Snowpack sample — Snodgrass Mountain, Crested Butte, Colorado (2/4/25, 12:06 PM MST)
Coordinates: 38.923, -106.968
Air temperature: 35 °F
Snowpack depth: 80 cm
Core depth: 50 cm
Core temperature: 30.2 °F
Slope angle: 14°, slope face: 78°
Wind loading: low
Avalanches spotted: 0
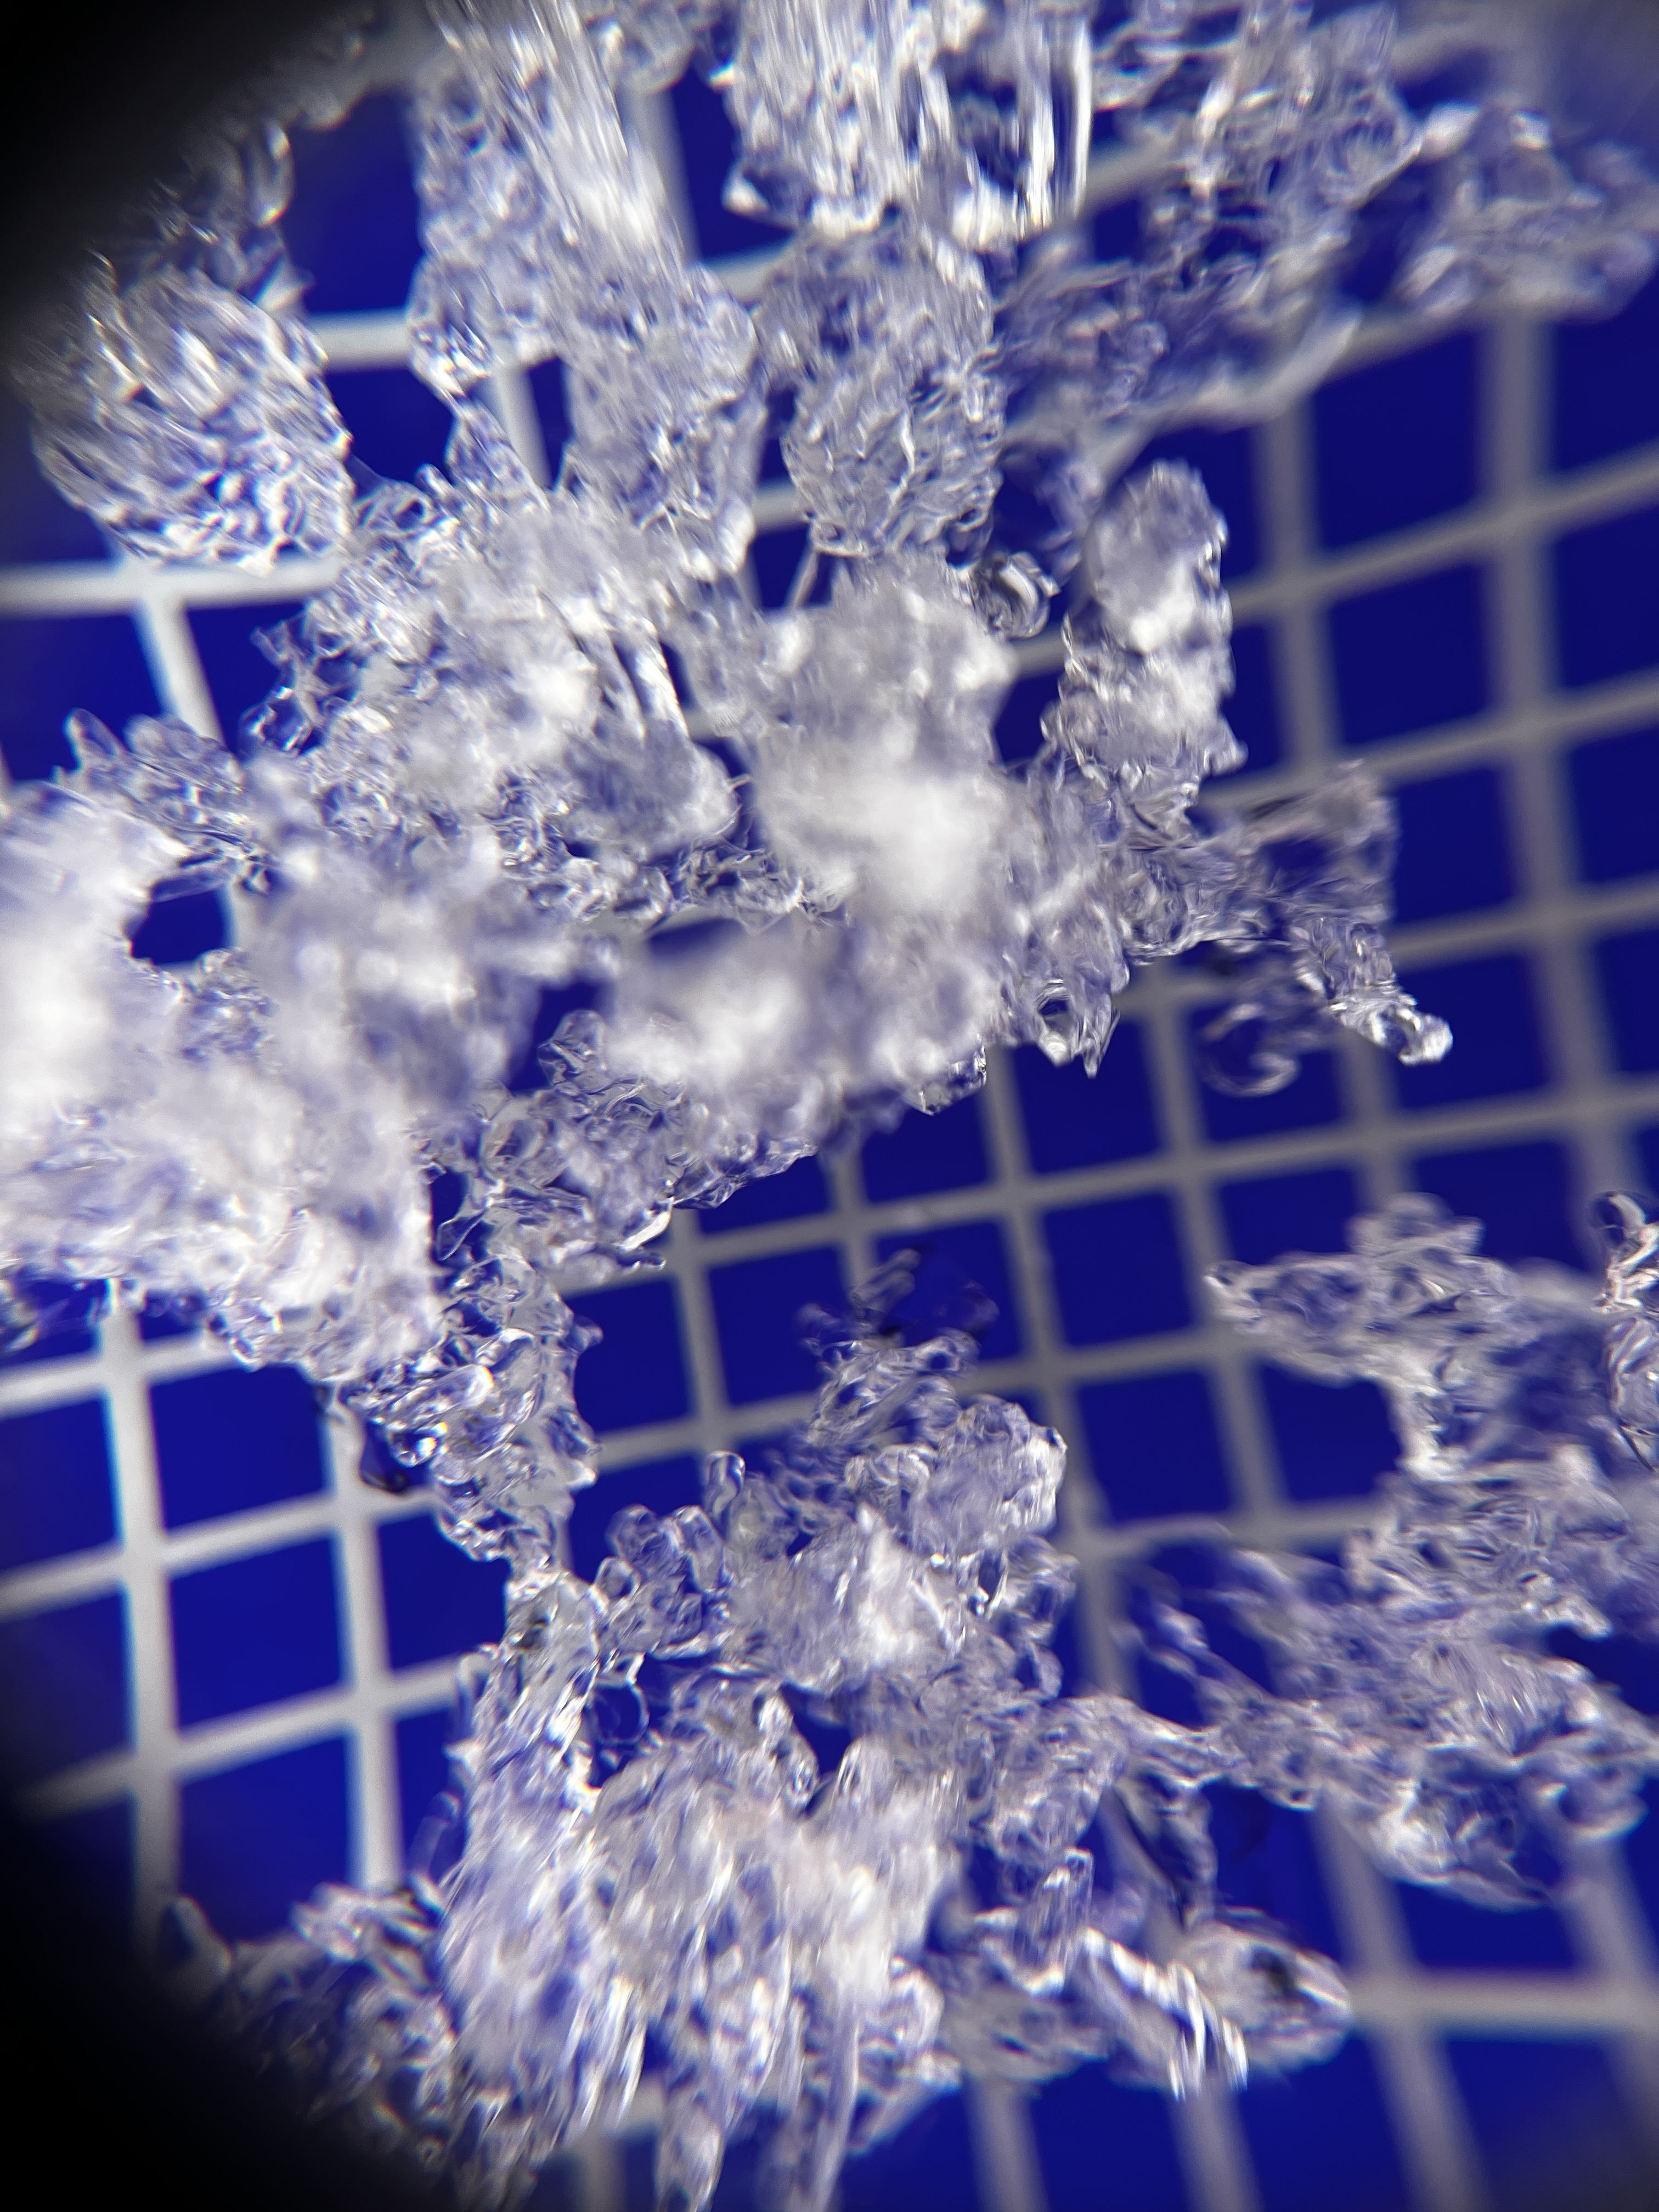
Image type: magnified_profile
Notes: No avalanches nearby, unusually warm weather for the last month reported by residents, Collected 25 yards from treeline